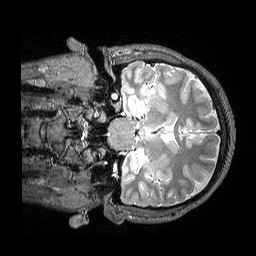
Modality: T2w
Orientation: coronal
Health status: healthy
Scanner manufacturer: siemens
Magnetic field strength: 3 T
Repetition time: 4.8 s
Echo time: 0.452 s